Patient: sex F, age 63
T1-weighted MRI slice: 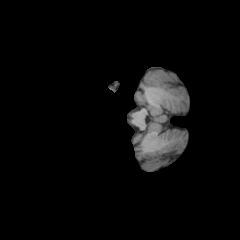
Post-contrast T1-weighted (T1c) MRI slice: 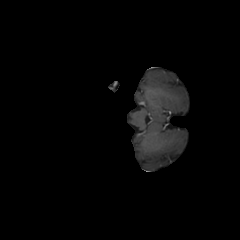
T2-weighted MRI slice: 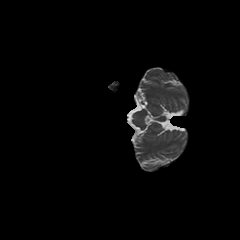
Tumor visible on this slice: no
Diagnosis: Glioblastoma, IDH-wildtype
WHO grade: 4